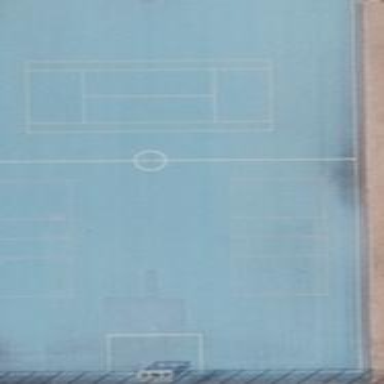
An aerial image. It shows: Soccer pitch for leisure land activities.